Question: I have a file input button design (it is the second button that says UPLOAD) how would I accomplish this design in HTML using CSS and or Javascript???

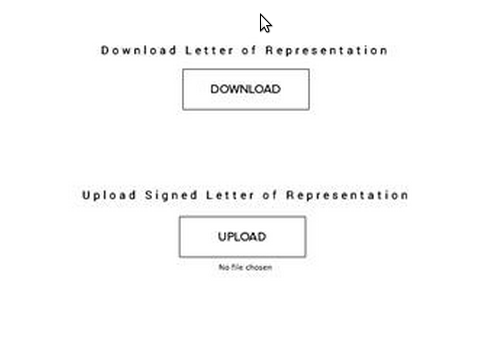
Answer: ok try this out:
html:
'''
<p class="form">
<input type="text" id="path" />
<label class="uploadFile">upload<span><input type="file" id="myfile" name="myfile" /></span>
</label>
</p>
'''
css:
'''
.form input[type="file"]{
z-index: 999;
line-height: 0;
font-size: 50px;
position: absolute;
opacity: 0;
filter: alpha(opacity = 0);-ms-filter: "alpha(opacity=0)";
cursor: pointer;
_cursor: hand;
margin: 0;
padding:0;
left:0;
}
.uploadFile{
position:relative;
overflow:hidden;
cursor:pointer;
text-align:center;
background-color:#fff;
display:block;
width:197px;
height:31px;
font-size:18px;
line-height:30px;
float:left;
color:#000;
border:solid 1px #000;
}
input[type="text"]{
border: none;
position: absolute;
top: 50px;
width: 200px;
}
'''
js:
'''
$('#myfile').change(function(){
$('#path').val($(this).val());
});
$(function(){
if($("#path").val() == ""){
$("#path").val("No file choosen");
}
});
'''
<URL>